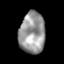
Tissue: prostate
Cell type: Epithelial cells
Senescence score: 0.3391
Nuclear area (px): 1050
Mean DAPI intensity: 153.039